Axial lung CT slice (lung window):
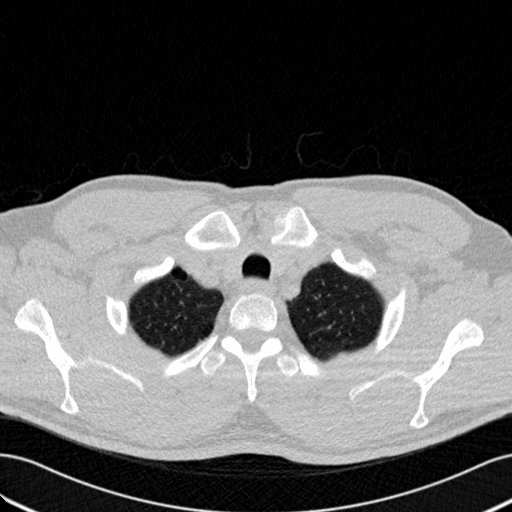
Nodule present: no